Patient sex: M
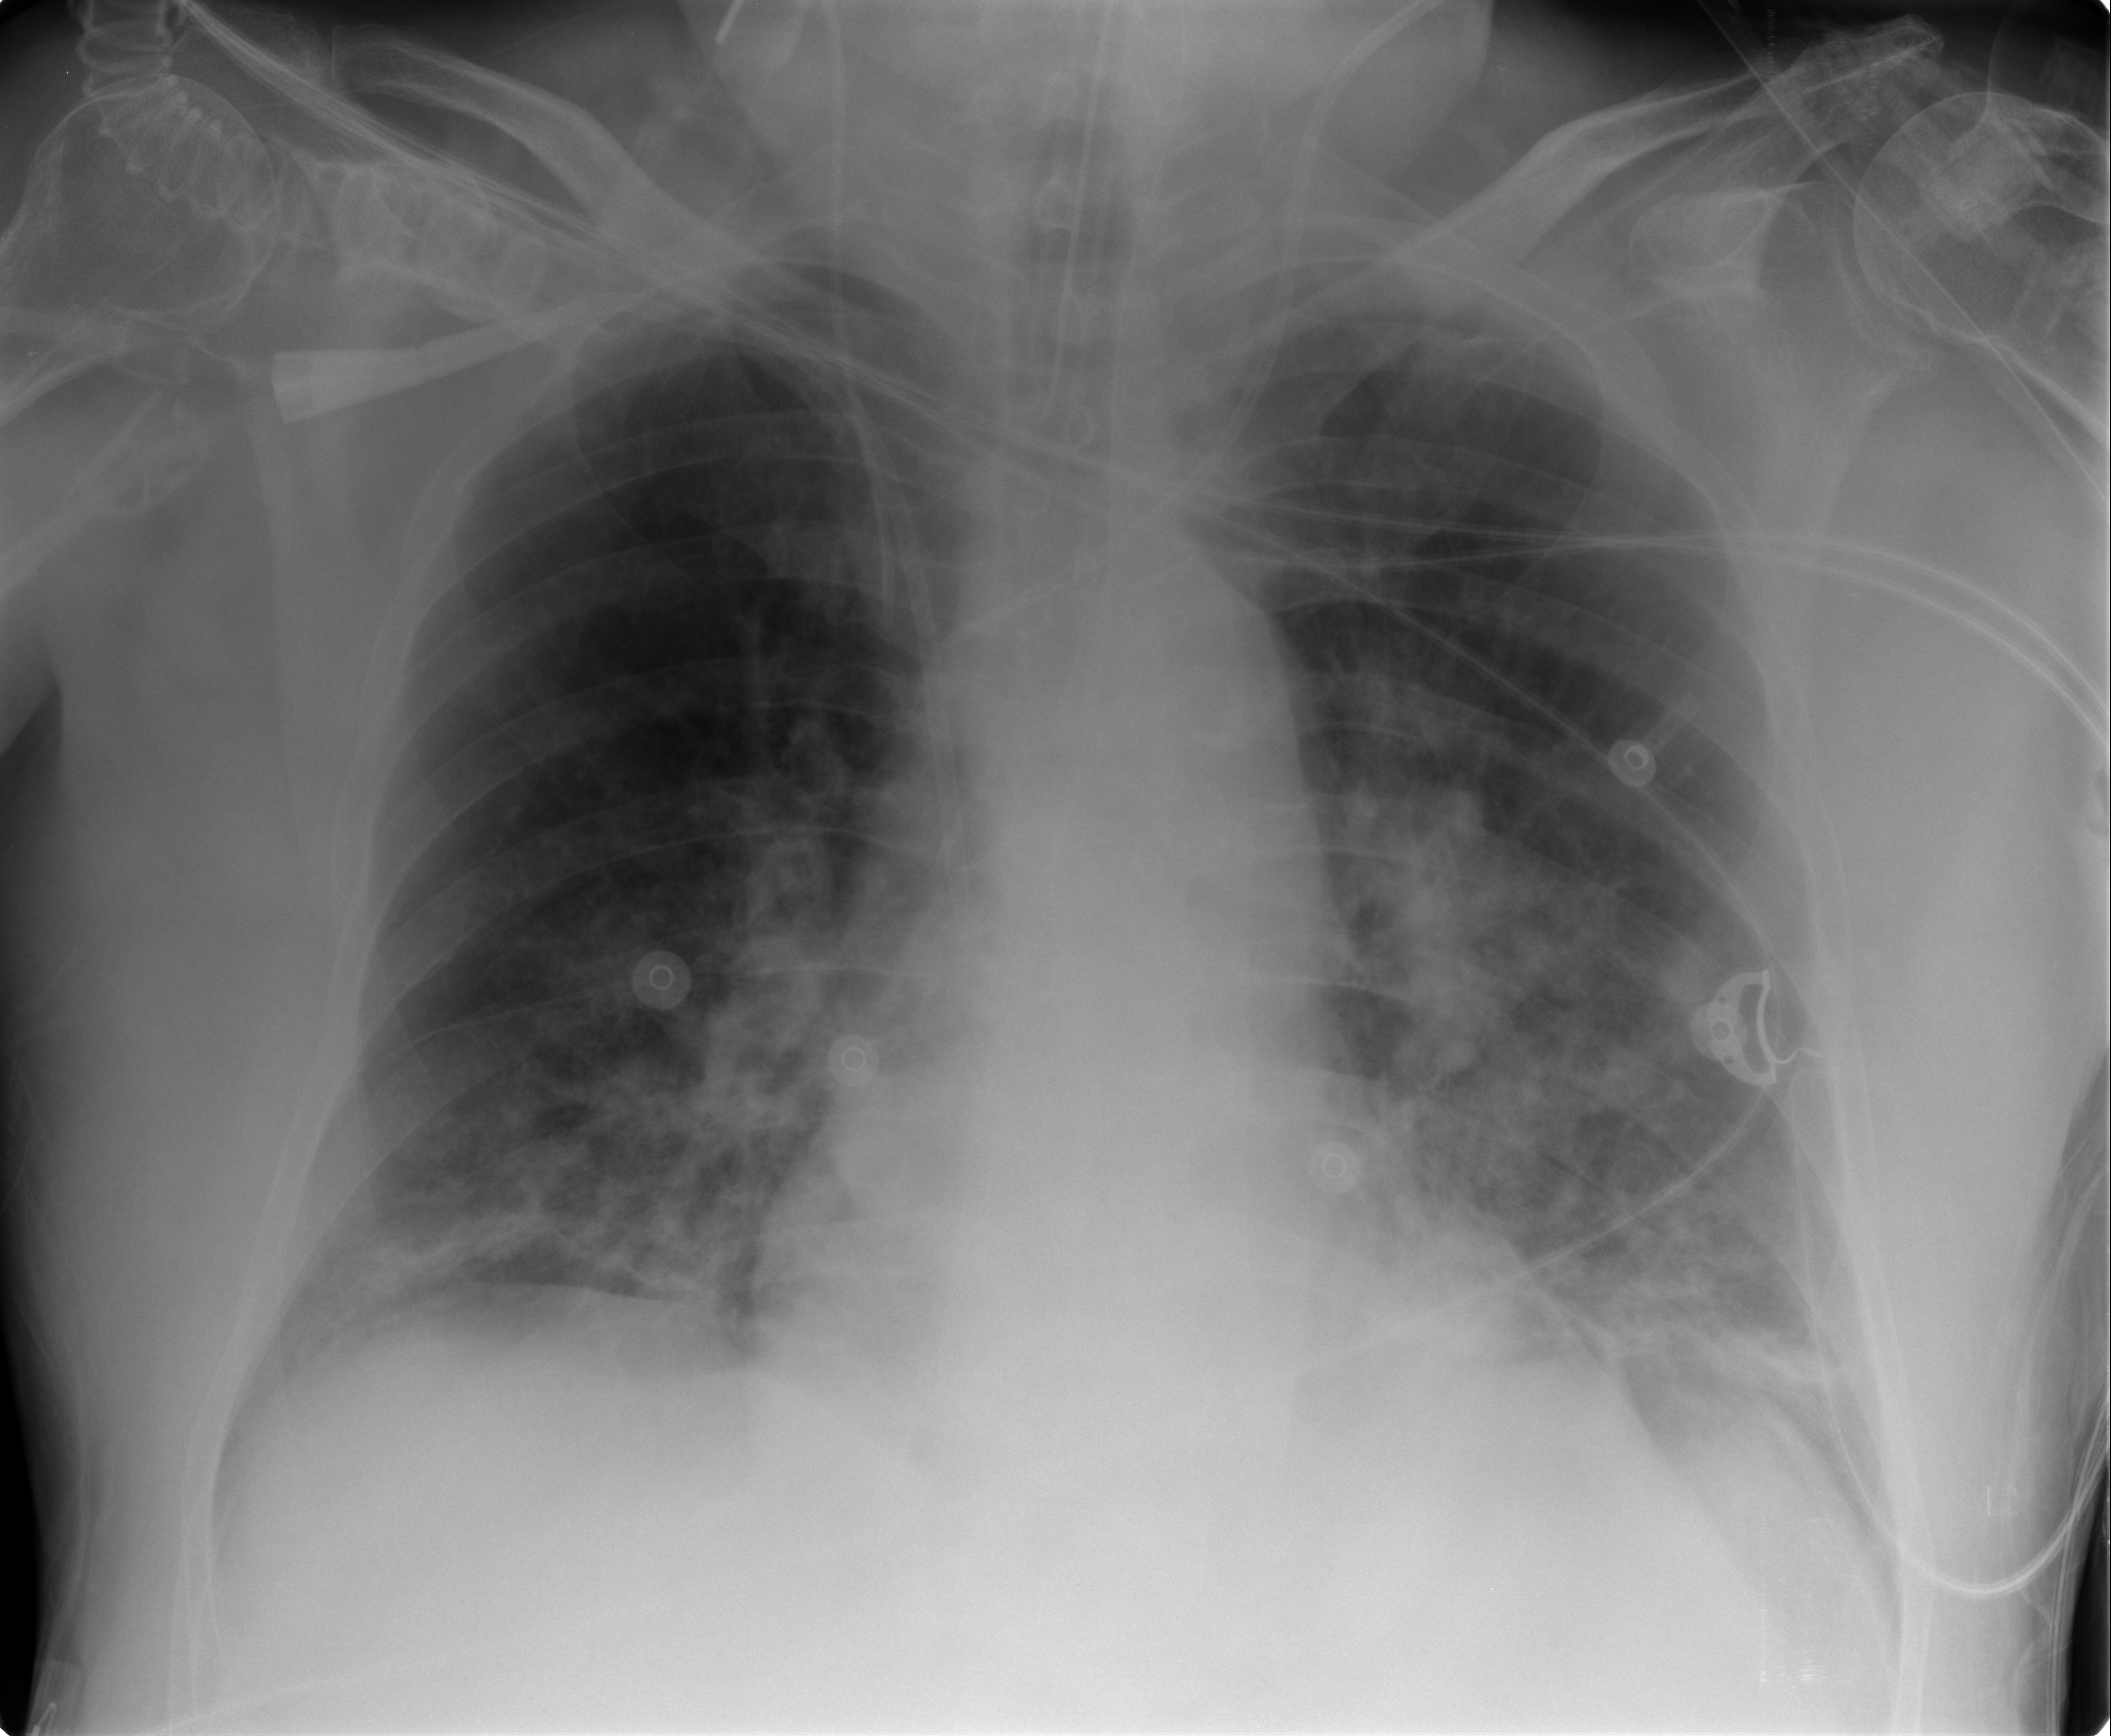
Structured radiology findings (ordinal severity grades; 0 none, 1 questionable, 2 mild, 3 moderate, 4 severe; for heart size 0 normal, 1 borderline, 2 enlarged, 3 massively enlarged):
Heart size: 2
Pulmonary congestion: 1
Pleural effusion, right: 1
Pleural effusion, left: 2
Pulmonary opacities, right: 2
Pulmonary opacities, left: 3
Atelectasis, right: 2
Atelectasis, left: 1